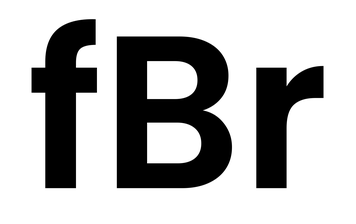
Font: Poppins-SemiBold